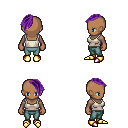
a pixel art fantasy rpg character, female body template, human, dark skin, white pirate shirt, teal pants, purple long mohawk hairstyle, gold boots, four views (front, back, left, right), 2x2 character sprite sheet, small pixel art, hard edges, no anti-aliasing